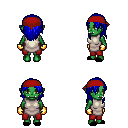
a pixel art fantasy rpg character, female body template, orc, green skin, white tunic, red pants, blue long hairstyle, red bandana, gold gloves, black slippers, four views (front, back, left, right), 2x2 character sprite sheet, small pixel art, hard edges, no anti-aliasing